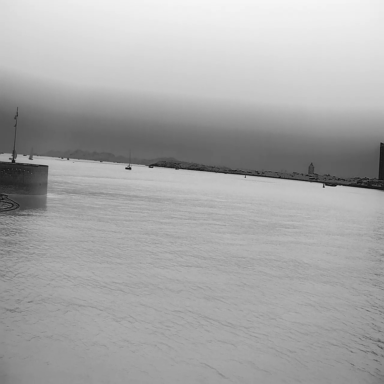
There is a container_ship in the infrared image.